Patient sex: M
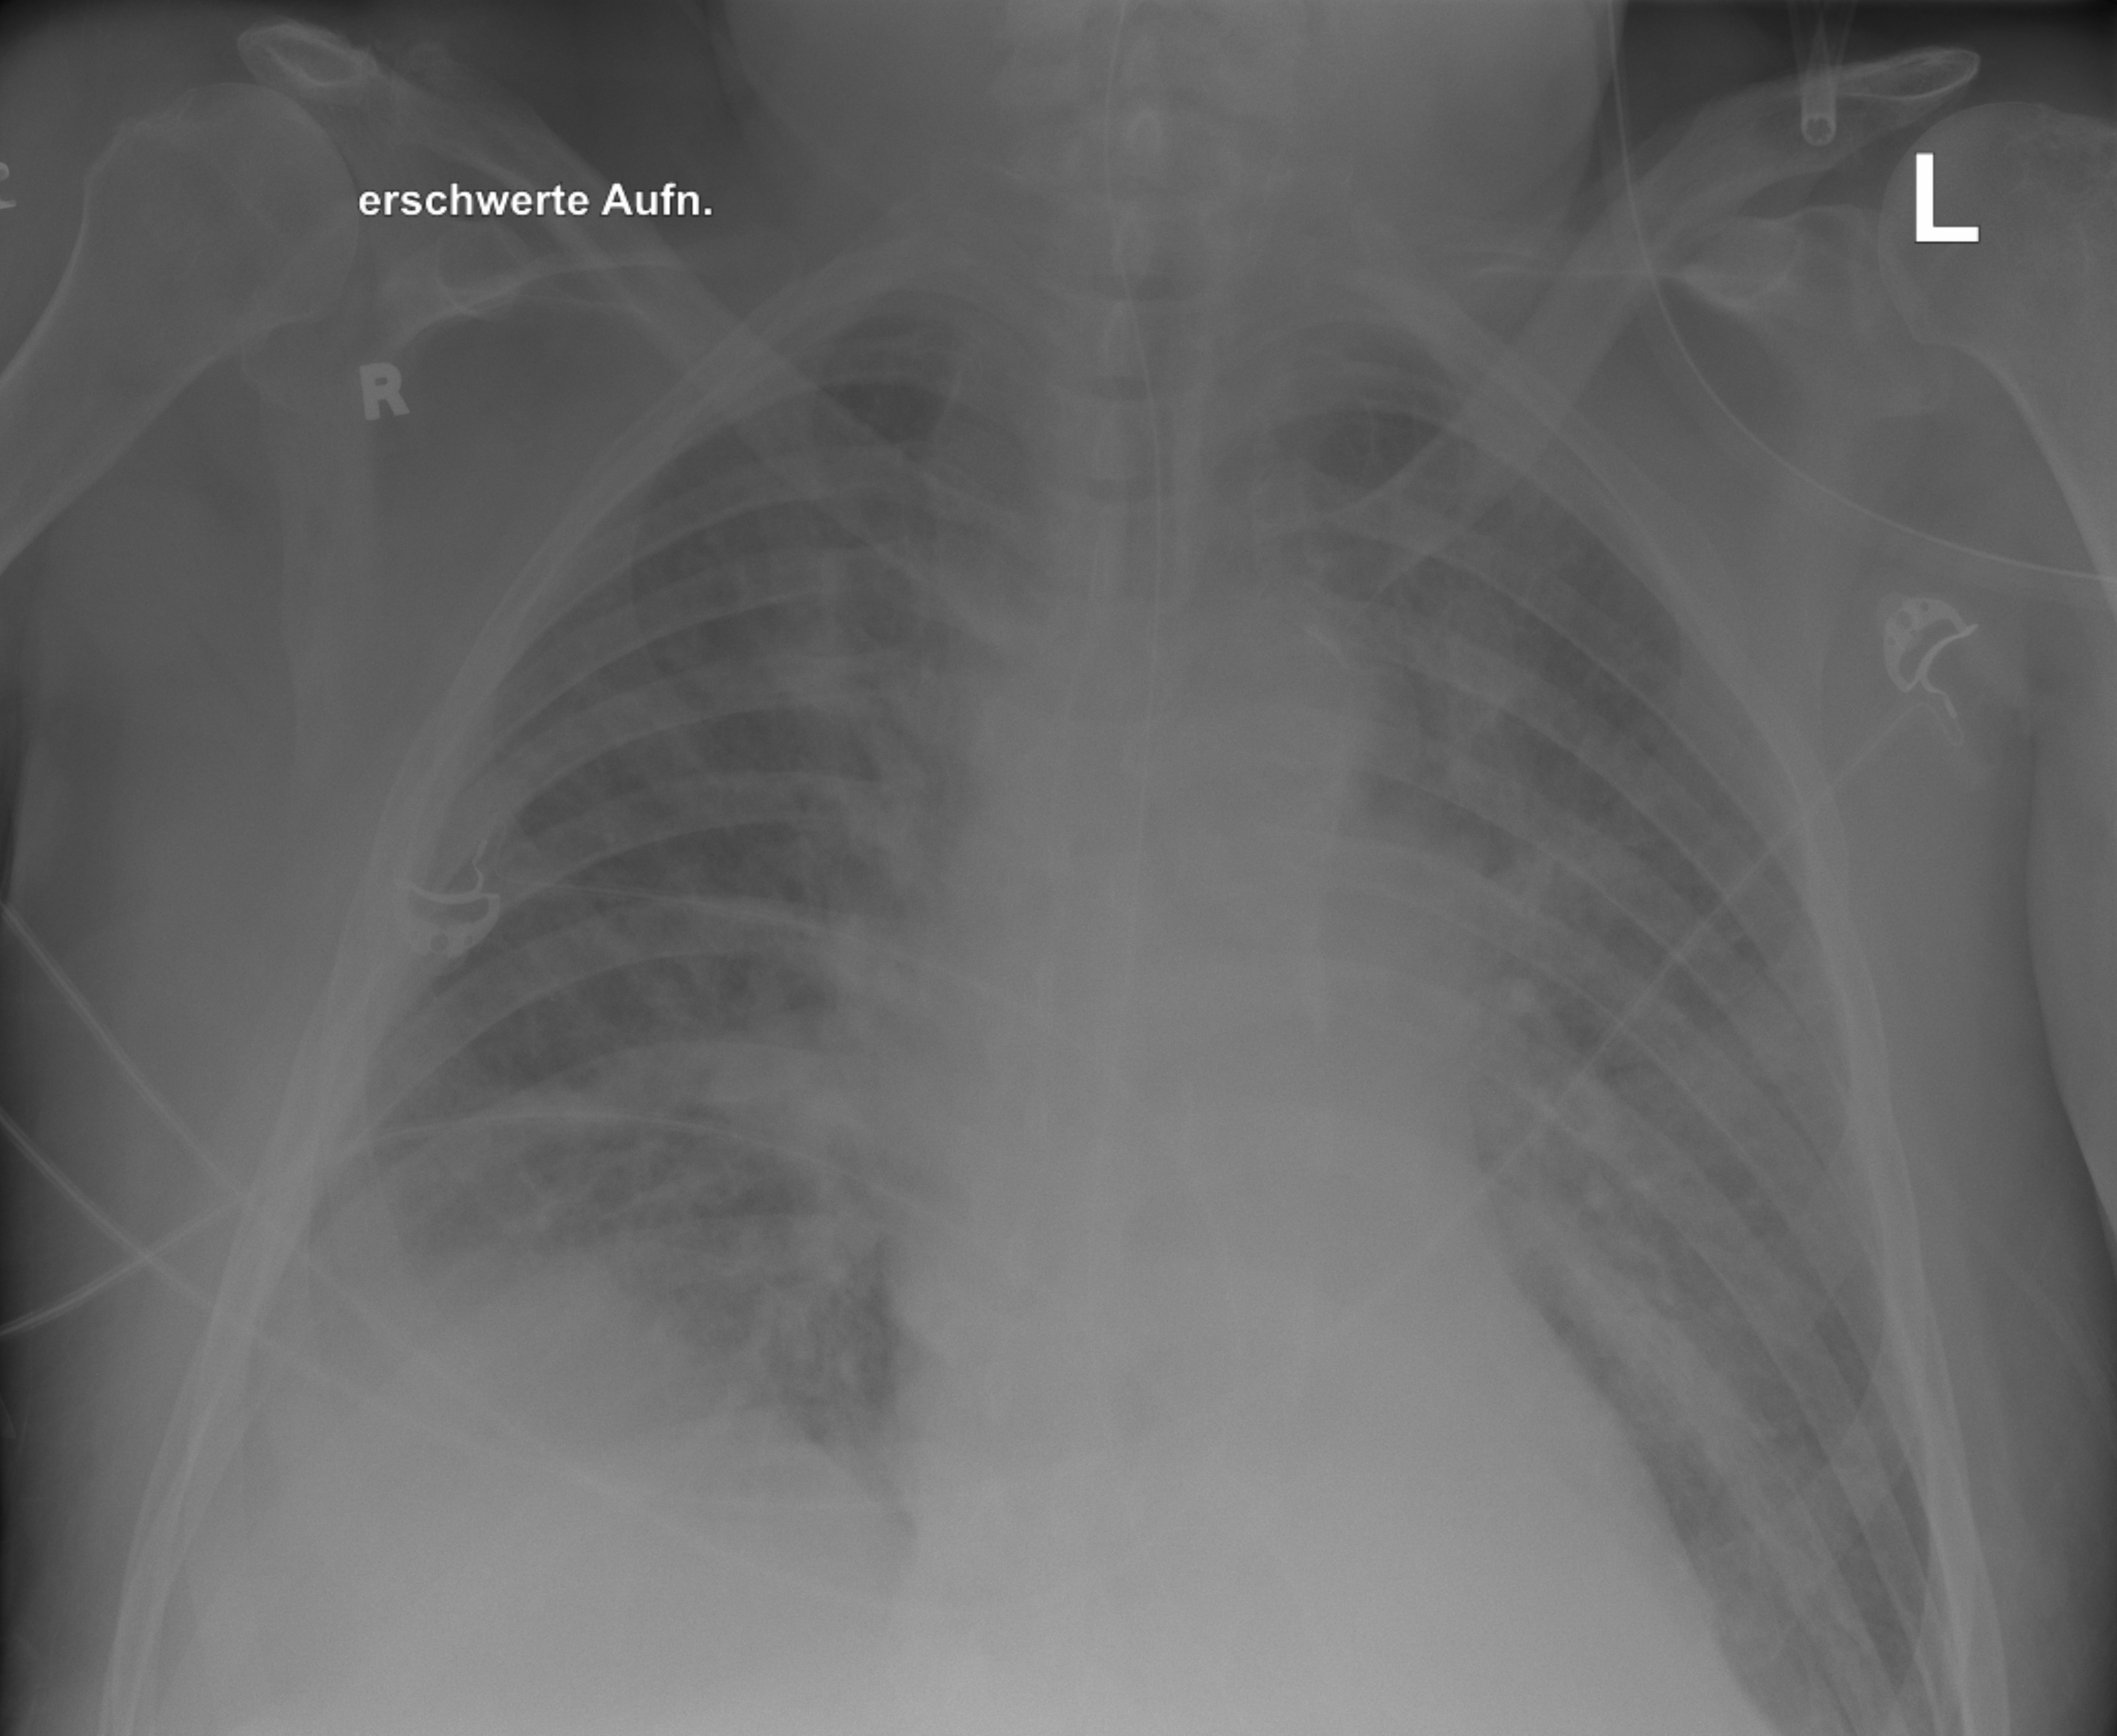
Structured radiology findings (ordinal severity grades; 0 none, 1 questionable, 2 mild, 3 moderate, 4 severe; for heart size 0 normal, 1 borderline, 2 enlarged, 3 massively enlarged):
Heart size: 0
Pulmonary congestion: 0
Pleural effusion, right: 2
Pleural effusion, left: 1
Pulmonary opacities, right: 2
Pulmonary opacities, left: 1
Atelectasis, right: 2
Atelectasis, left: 2